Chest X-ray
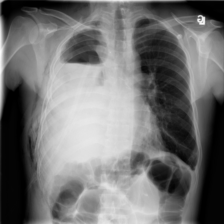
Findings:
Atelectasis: negative
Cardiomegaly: negative
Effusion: positive
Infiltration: negative
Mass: positive
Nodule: negative
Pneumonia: negative
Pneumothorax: negative
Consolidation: negative
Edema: negative
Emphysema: negative
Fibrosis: negative
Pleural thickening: negative
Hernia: negative